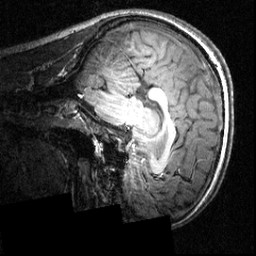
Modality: T1w
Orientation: sagittal
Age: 16
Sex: male
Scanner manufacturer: siemens
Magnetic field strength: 3.951 T
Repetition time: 1.5 s
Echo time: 0.00335 s